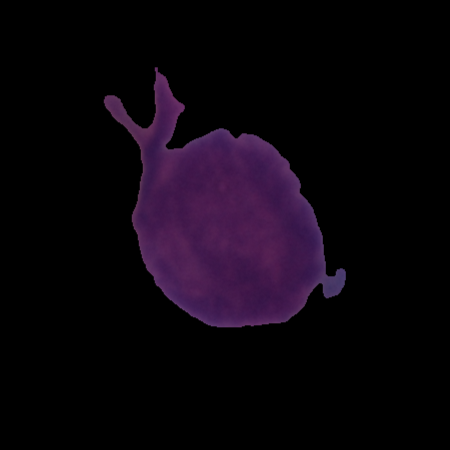
Label: cancer